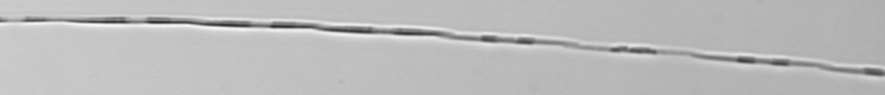
Label: Pseudo-nitzschia